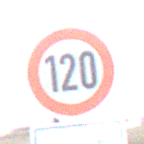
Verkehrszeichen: Geschwindigkeit120
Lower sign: ZeitangabenMitBeschraenkungAufWochentage8
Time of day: SunriseSunset
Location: Outdoor (RoadRail)
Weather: PartlyCloudy
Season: NotSpecified
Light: Natural